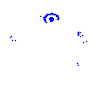
Particle: kaon